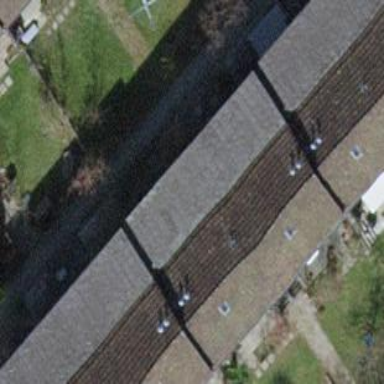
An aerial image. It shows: Building with tiled roof.